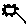
Label: sun